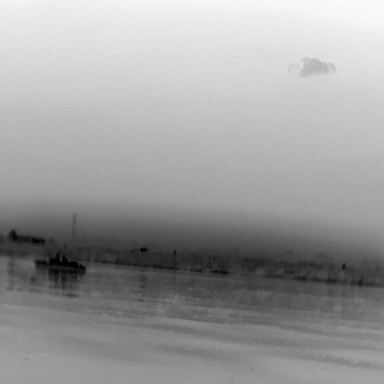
There is a warship in the infrared image.